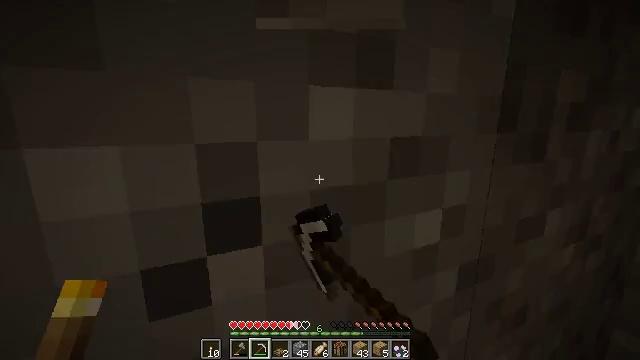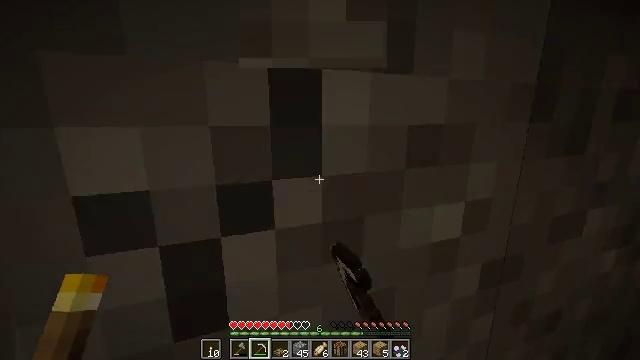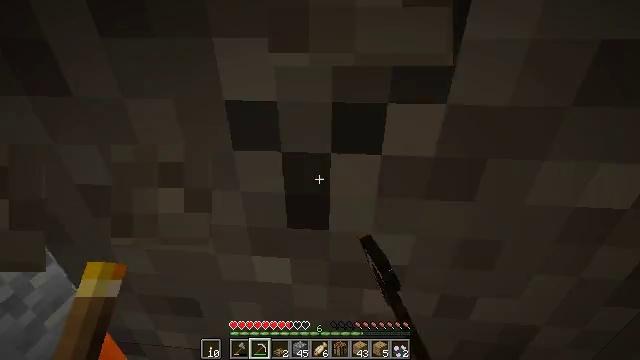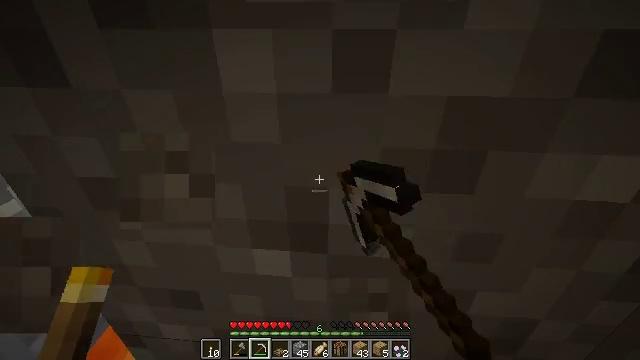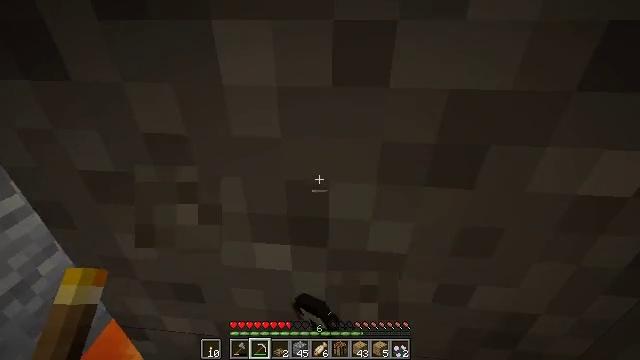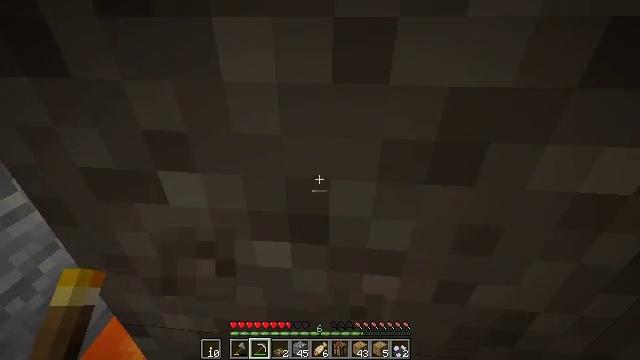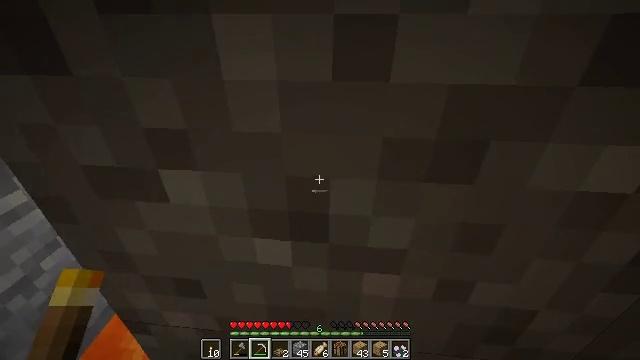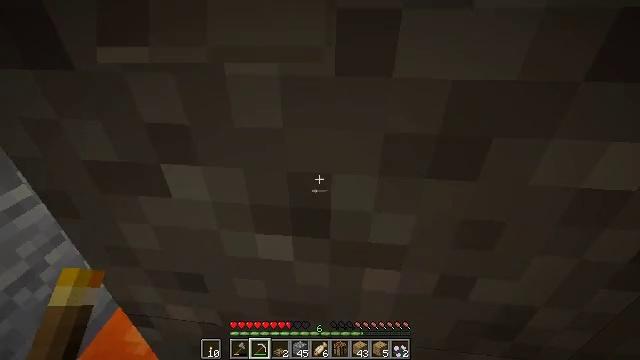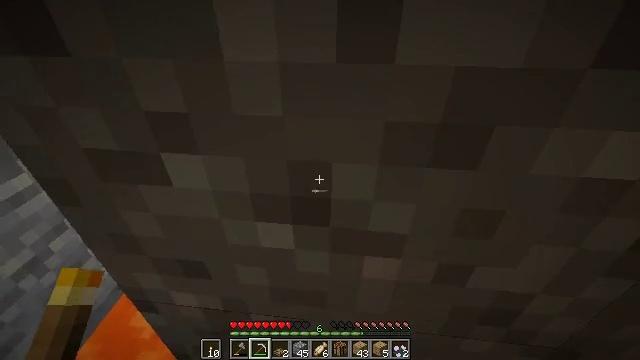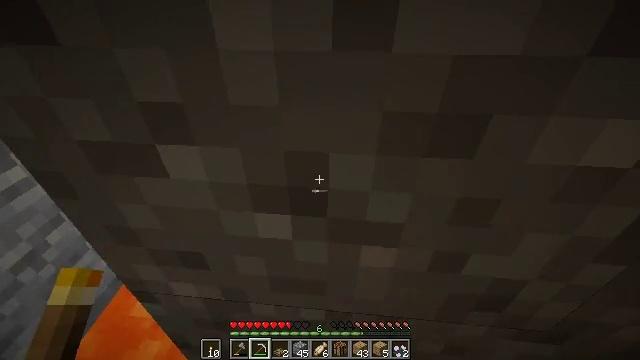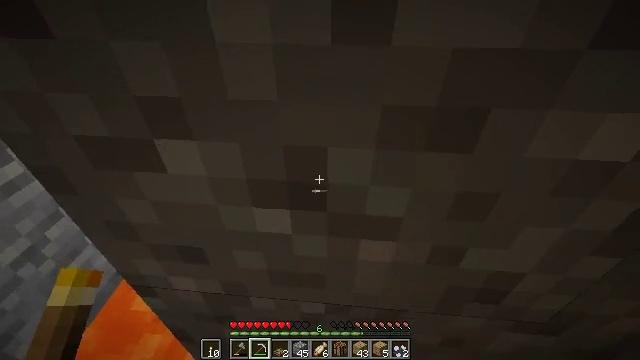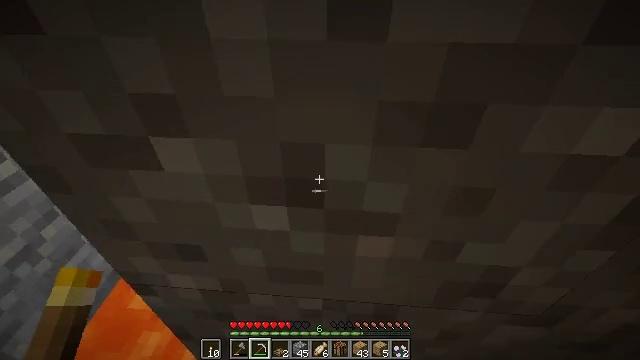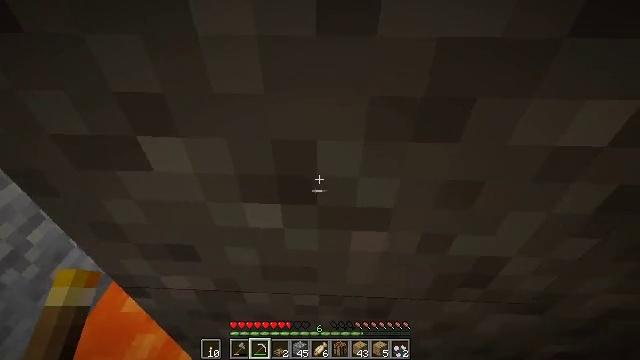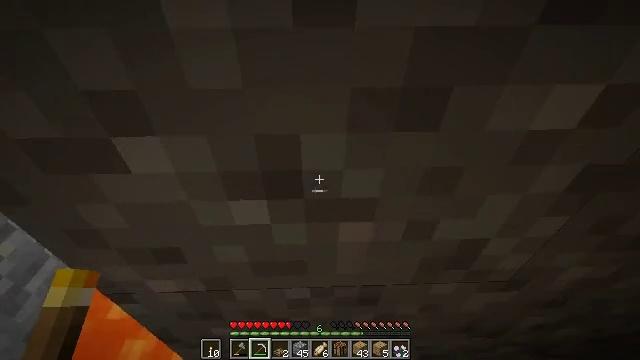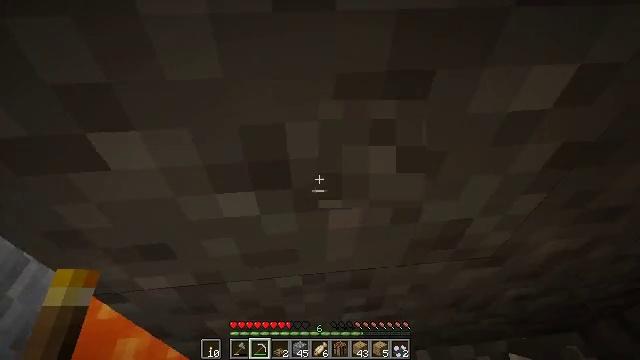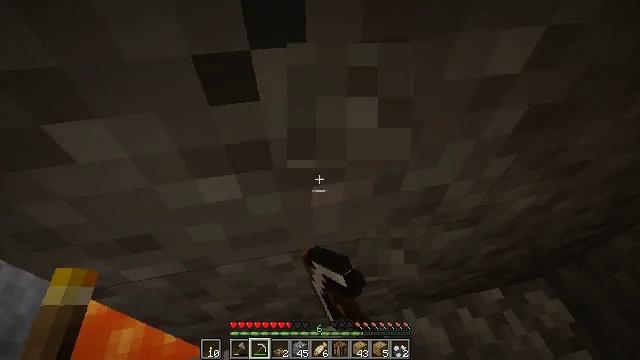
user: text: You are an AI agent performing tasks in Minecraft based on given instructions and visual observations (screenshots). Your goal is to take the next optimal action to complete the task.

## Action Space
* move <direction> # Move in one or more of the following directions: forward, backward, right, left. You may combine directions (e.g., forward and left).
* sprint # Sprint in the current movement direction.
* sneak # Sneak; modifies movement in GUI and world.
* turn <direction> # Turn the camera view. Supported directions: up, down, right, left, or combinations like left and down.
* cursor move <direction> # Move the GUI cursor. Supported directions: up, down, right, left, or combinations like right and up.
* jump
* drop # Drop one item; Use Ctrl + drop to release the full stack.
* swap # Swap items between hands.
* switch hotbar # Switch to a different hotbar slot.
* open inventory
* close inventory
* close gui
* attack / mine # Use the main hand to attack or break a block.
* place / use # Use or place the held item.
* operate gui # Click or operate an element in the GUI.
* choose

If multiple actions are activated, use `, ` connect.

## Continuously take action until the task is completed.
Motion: motion action
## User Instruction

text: Gather gravel by digging.
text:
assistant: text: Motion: attack / mine
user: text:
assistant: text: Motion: turn left and down, attack / mine
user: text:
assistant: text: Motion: no_op
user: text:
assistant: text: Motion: no_op
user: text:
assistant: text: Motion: no_op
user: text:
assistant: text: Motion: no_op
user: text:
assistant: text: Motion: no_op
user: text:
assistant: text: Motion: turn down
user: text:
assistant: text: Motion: turn down, switch to hotbar 2
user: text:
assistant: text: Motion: turn down, switch to hotbar 2
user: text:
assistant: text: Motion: switch to hotbar 2
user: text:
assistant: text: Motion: turn right
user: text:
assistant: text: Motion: turn right and down
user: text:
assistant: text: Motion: turn right and down, attack / mine
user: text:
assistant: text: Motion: turn right and down, attack / mine
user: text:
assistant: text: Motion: turn right and down, attack / mine
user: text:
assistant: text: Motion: move back, attack / mine
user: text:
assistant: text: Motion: move back, attack / mine
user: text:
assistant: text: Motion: move back, attack / mine
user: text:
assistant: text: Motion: move back, attack / mine
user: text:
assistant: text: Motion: turn up, attack / mine
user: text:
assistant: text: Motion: attack / mine
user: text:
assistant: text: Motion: attack / mine
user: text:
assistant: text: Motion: turn up, attack / mine
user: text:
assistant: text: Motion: attack / mine
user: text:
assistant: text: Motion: attack / mine
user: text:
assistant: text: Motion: attack / mine
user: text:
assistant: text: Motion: attack / mine
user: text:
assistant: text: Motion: attack / mine
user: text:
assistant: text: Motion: attack / mine, switch to hotbar 1